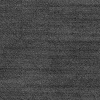
Atmospheric dust classification: dusty